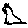
Label: cat